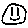
Label: smiley face